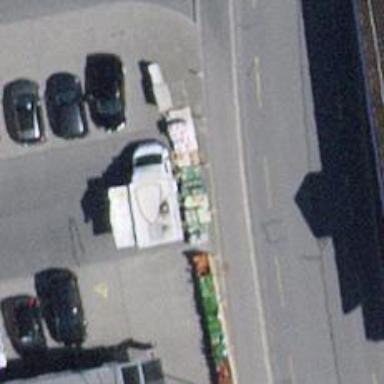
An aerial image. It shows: Parking aisle designated as service road.